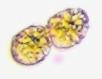
Label: Margalefidinium